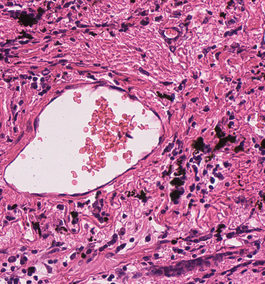
Tumor epithelial tissue: no
Tumor-associated stroma tissue: yes
Normal tissue: no